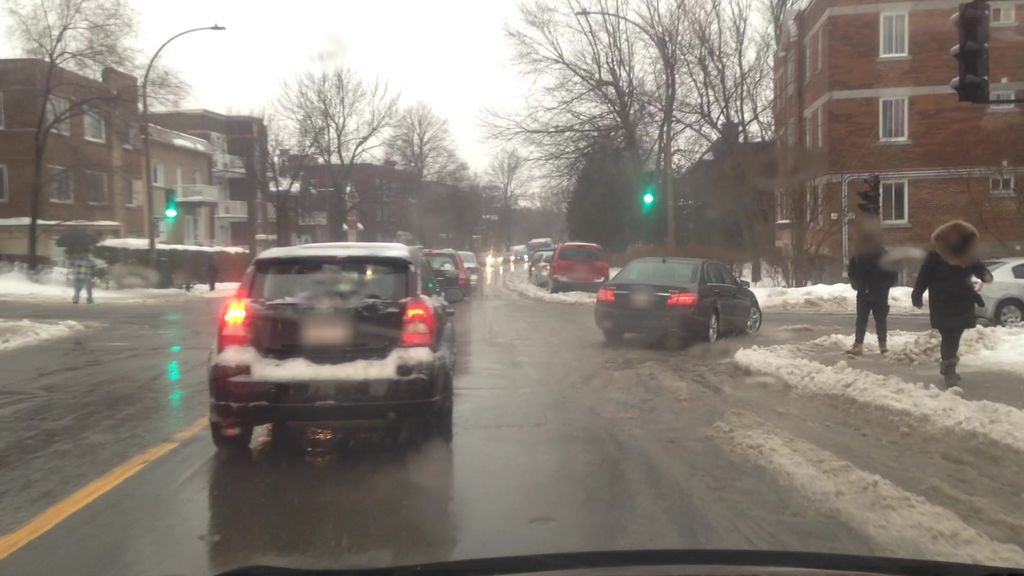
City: montreal